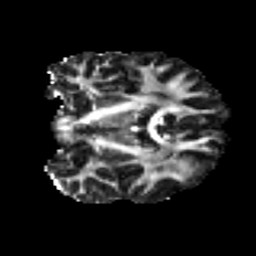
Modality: FA
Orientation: coronal
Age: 23
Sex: female
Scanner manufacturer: ge
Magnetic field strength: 3 T
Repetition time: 7.8 s
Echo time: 0.0606 s